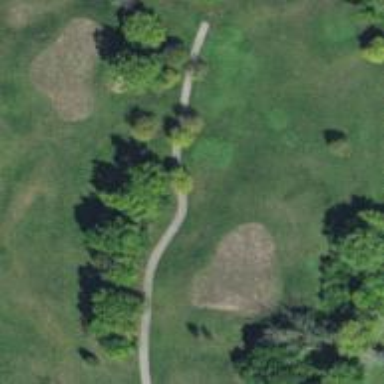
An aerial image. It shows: Golf cartpath that is also road path.